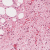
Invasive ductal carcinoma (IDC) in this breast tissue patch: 0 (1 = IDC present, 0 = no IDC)